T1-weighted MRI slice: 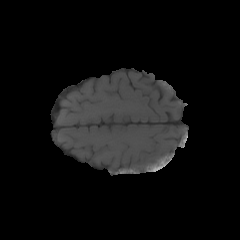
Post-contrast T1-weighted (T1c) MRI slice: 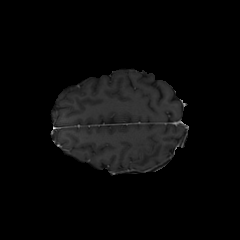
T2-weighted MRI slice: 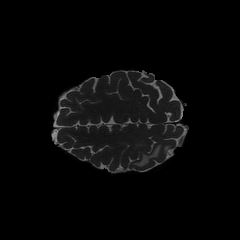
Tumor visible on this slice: yes